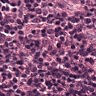
Metastatic tissue present: no